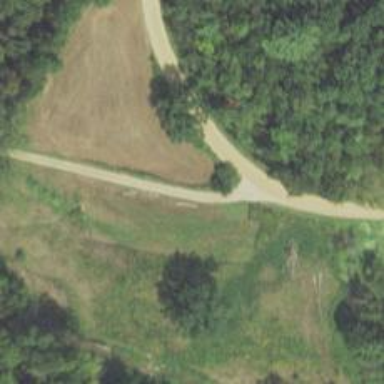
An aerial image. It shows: Unclassified road.